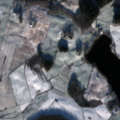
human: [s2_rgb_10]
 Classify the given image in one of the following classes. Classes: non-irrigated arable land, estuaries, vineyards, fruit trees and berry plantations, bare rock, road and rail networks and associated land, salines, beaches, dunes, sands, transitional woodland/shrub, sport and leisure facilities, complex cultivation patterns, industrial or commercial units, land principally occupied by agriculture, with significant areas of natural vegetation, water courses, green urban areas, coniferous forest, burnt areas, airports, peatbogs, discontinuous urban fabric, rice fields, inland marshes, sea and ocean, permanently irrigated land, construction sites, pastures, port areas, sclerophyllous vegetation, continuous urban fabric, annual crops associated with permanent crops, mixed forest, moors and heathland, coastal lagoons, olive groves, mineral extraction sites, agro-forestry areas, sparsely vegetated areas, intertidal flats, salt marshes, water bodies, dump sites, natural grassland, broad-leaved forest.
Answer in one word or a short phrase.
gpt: non-irrigated arable land, land principally occupied by agriculture, with significant areas of natural vegetation, broad-leaved forest, coniferous forest, water bodies